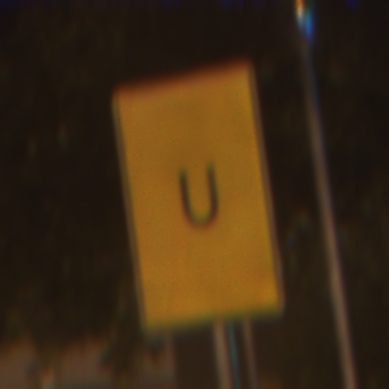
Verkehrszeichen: AnkuendigungOderFortsetzungUmleitungOhnePfeilsymbol
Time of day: Night
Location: Outdoor (Urban)
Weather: PartlyCloudy
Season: NotSpecified
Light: Artificial